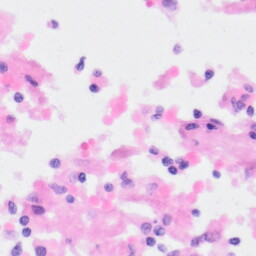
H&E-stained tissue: Kidney